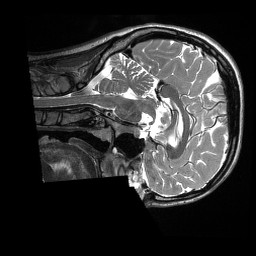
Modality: T2w
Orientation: sagittal
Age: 22
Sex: female